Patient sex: M
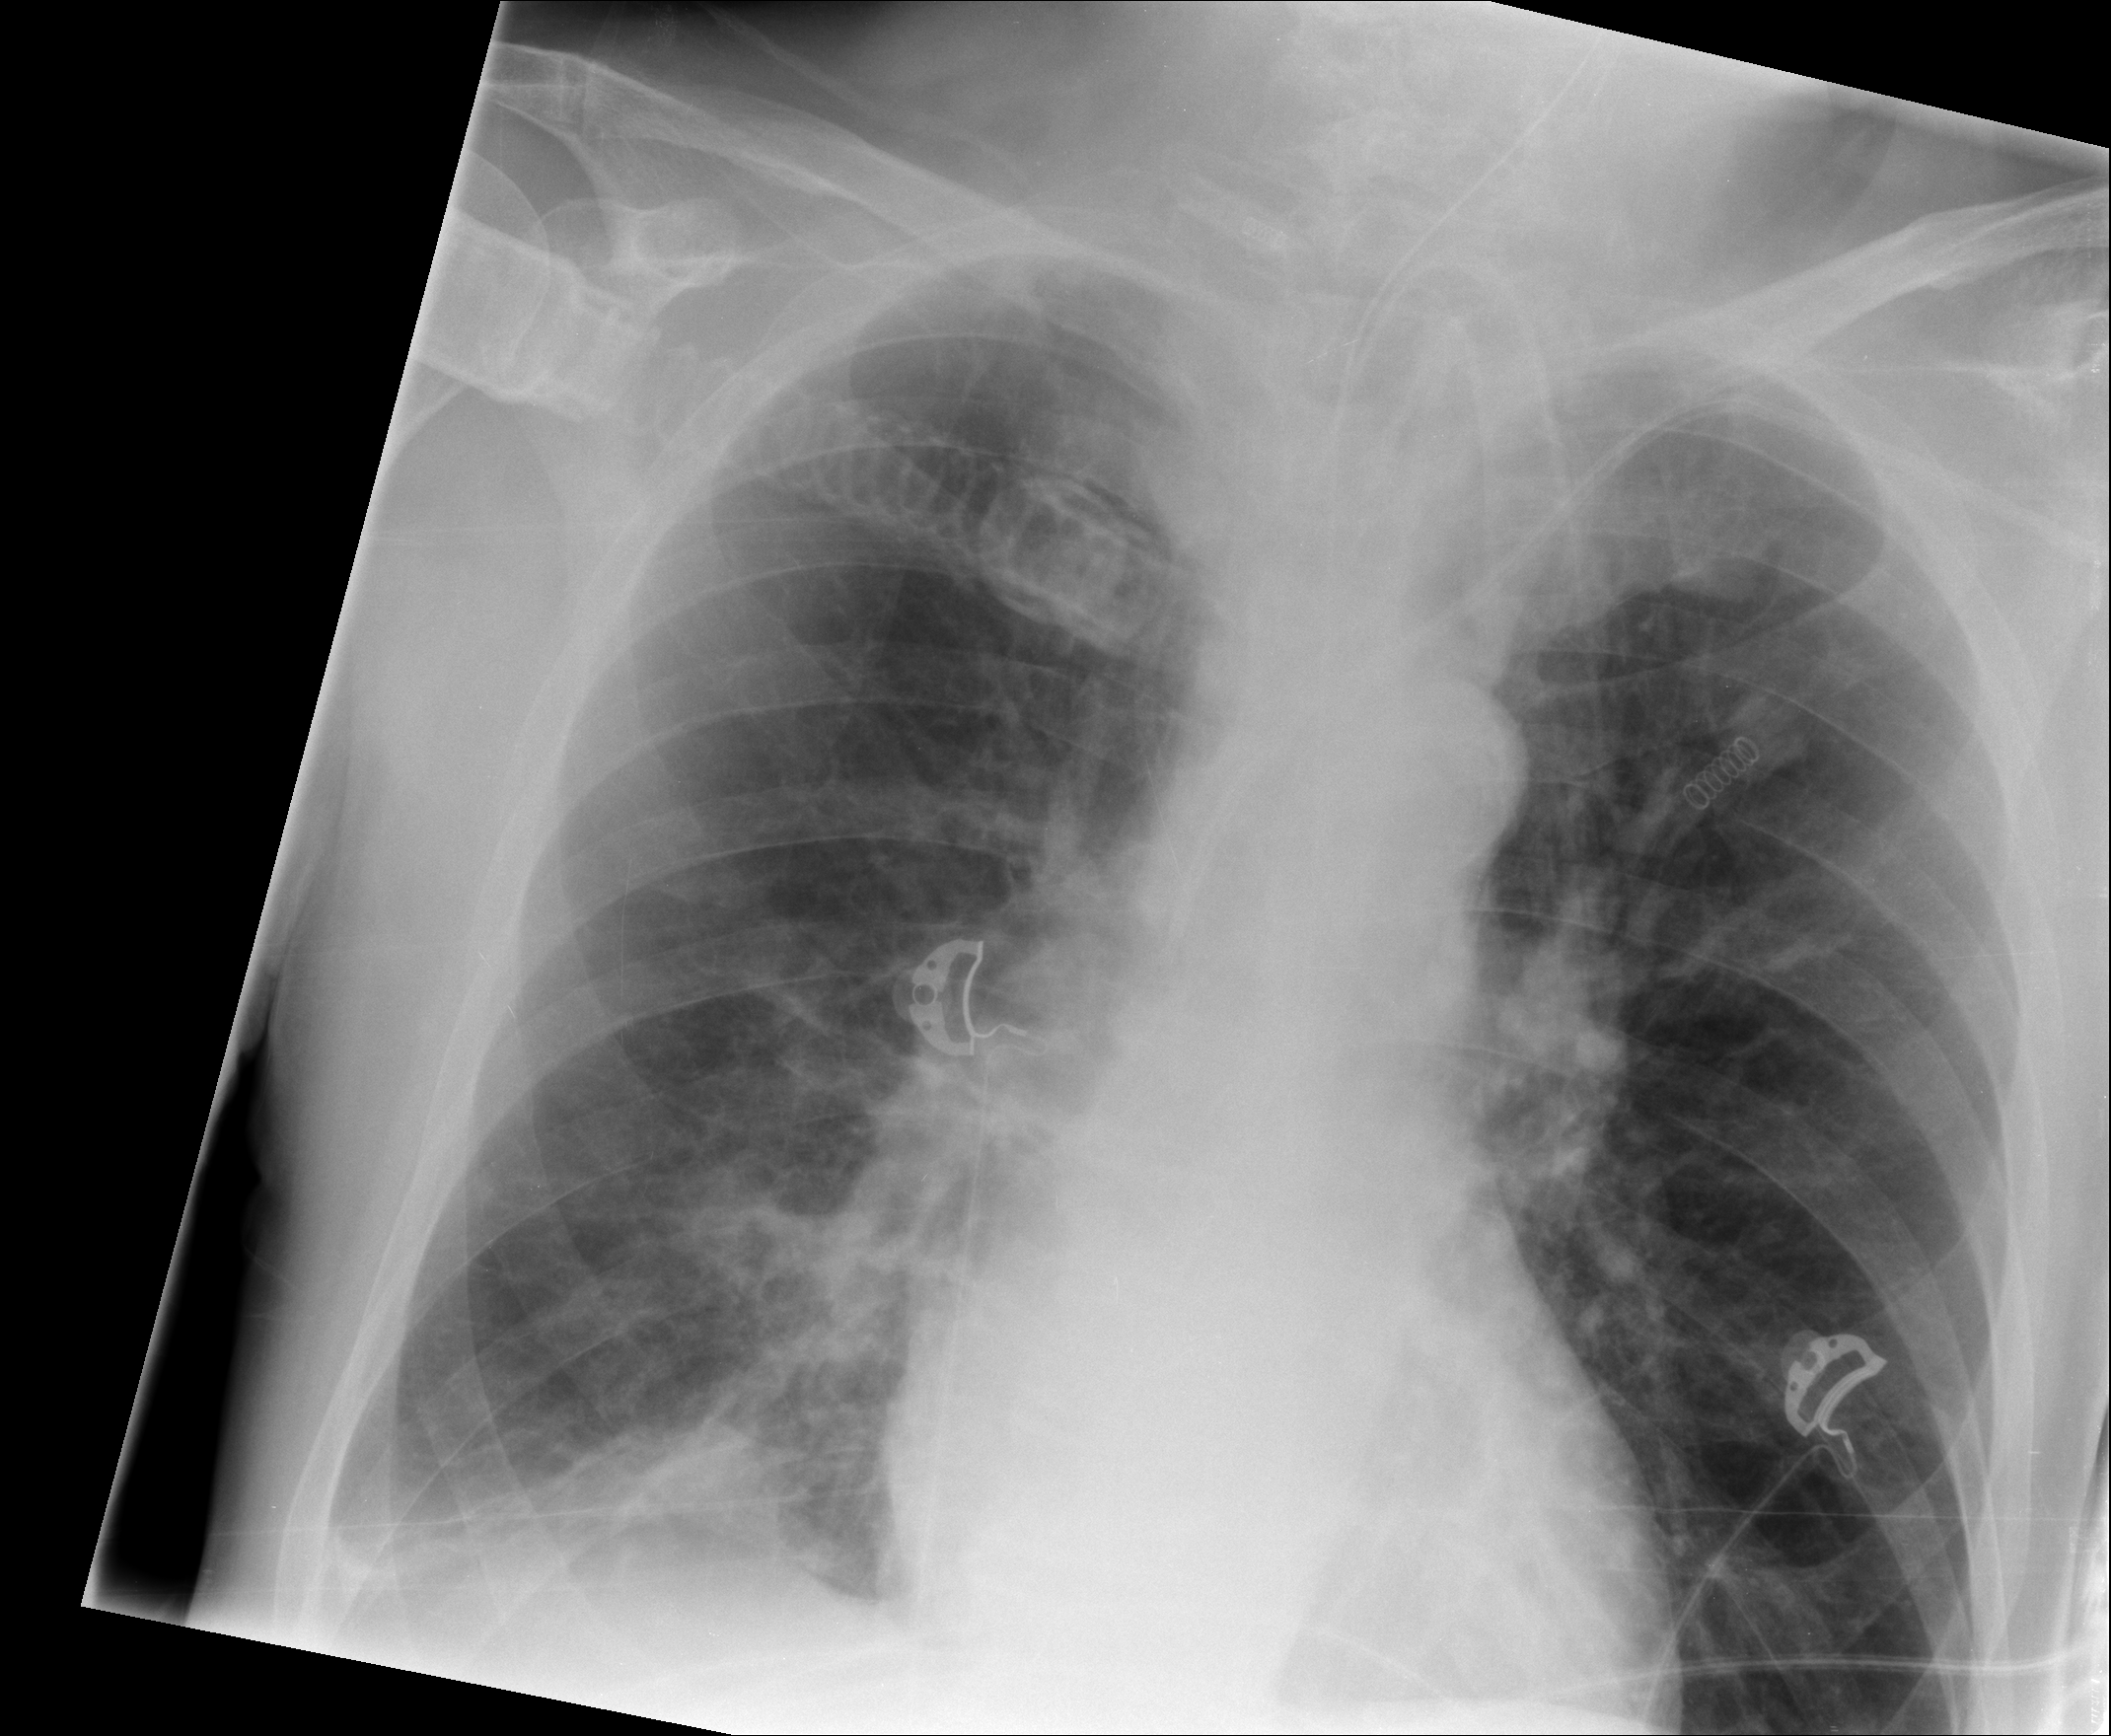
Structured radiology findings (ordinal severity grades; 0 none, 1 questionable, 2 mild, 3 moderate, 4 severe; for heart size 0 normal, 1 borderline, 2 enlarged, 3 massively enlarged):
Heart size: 0
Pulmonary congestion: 0
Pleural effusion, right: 1
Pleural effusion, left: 0
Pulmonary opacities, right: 2
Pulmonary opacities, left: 0
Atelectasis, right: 2
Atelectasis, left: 0